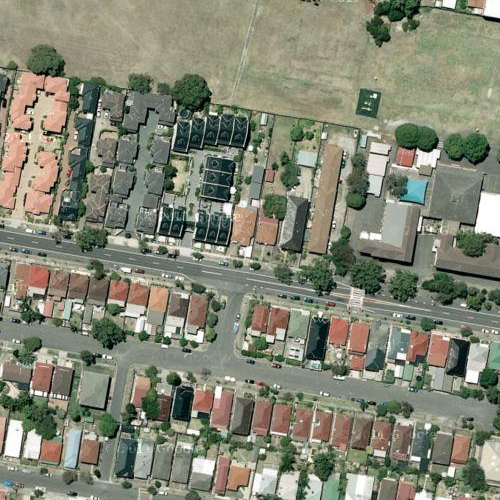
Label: sydney